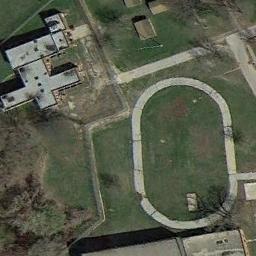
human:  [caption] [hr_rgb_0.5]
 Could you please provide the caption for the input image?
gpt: There are many lines drawn in the track and field .

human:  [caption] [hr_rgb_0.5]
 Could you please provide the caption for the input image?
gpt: Track and field are built on the lawn next to the buildings and trees .

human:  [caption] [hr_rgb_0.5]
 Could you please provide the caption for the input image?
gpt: The ground track field is on a lawn and some buildings are next to the ground track field .

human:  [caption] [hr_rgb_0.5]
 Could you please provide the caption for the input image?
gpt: There are many trees near the ground track field .

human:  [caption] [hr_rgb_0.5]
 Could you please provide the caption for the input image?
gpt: There are some withered trees beside the ground track field with a white track .